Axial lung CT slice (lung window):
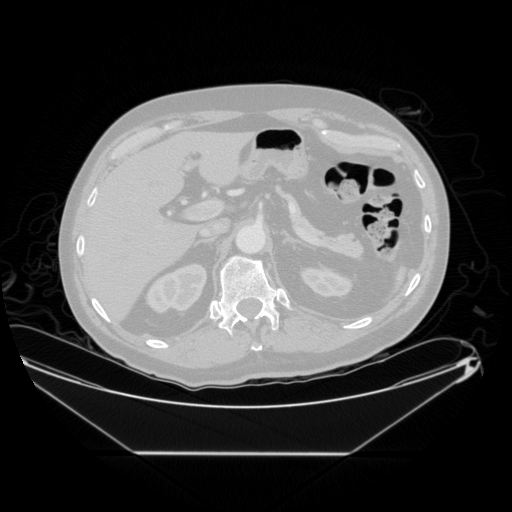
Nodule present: no